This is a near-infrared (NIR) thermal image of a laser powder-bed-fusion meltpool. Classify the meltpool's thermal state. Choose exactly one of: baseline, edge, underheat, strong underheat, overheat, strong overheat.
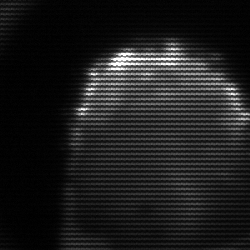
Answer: edge